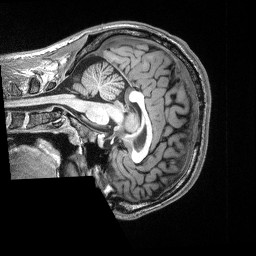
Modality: T1w
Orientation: sagittal
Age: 22
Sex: male